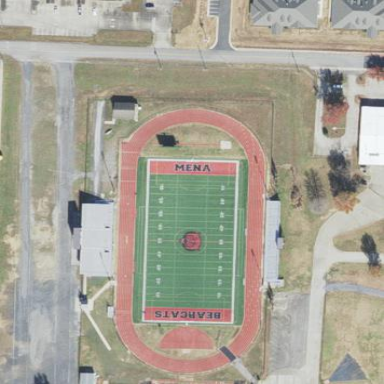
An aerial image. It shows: Pitch for American football.